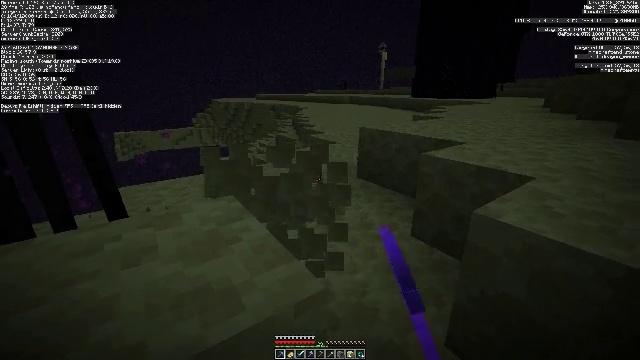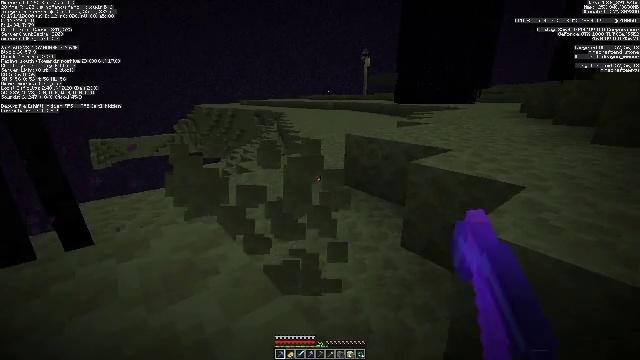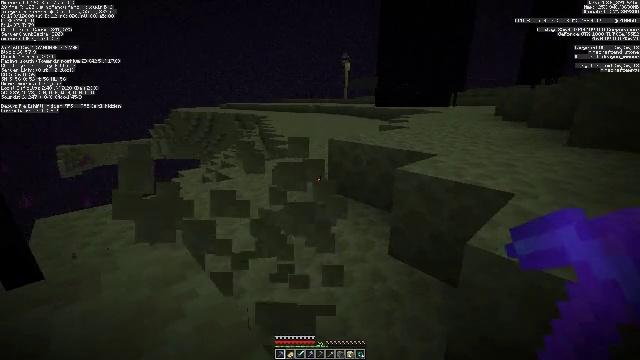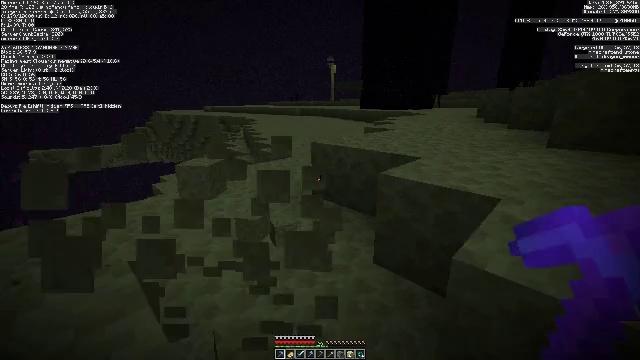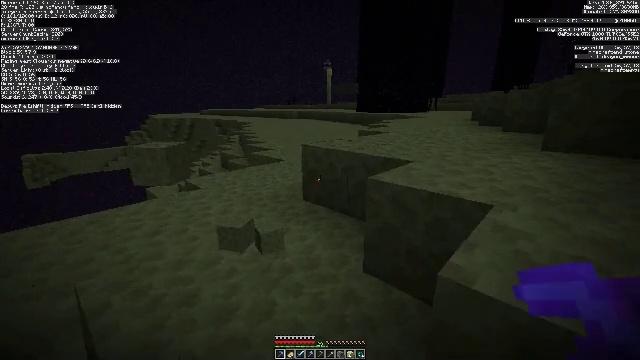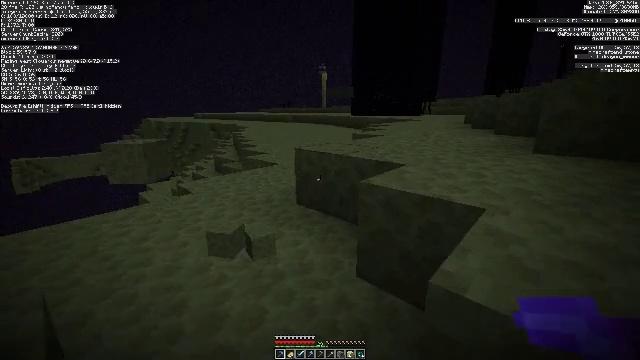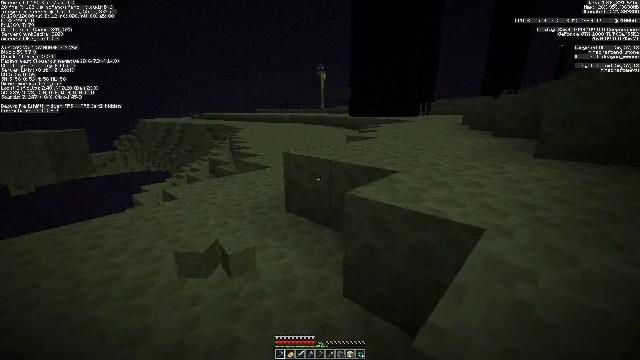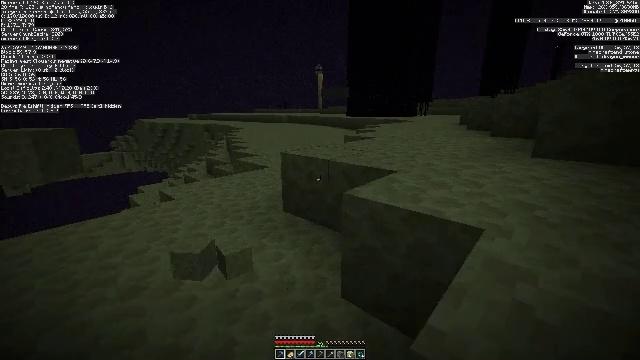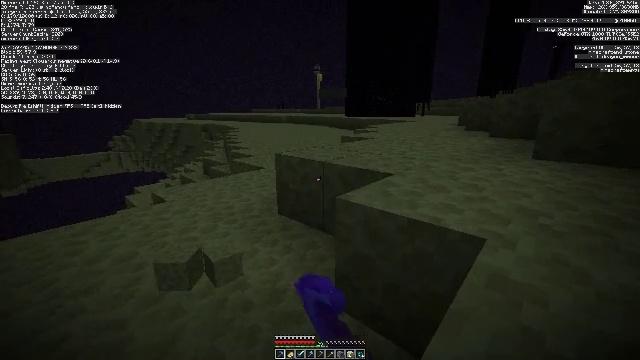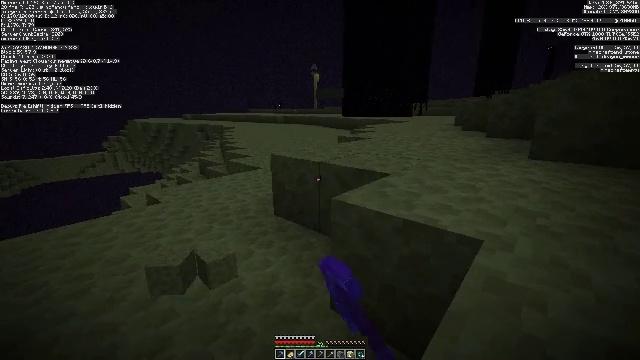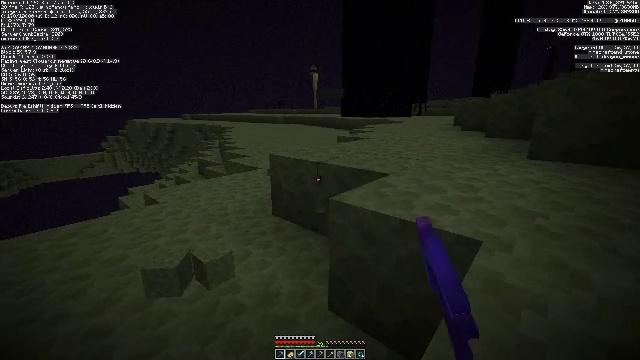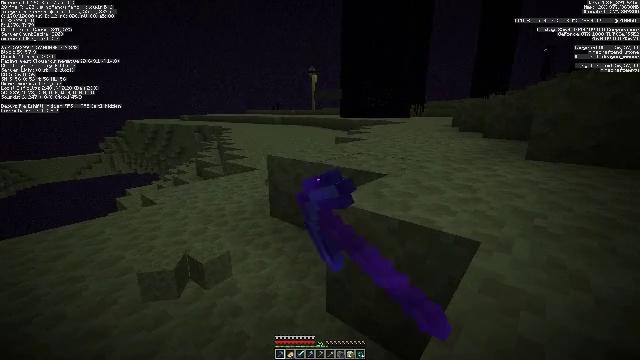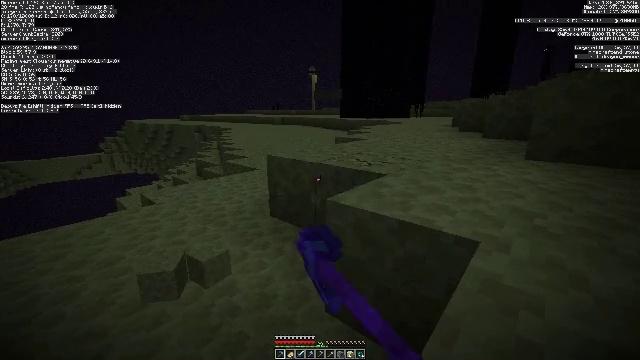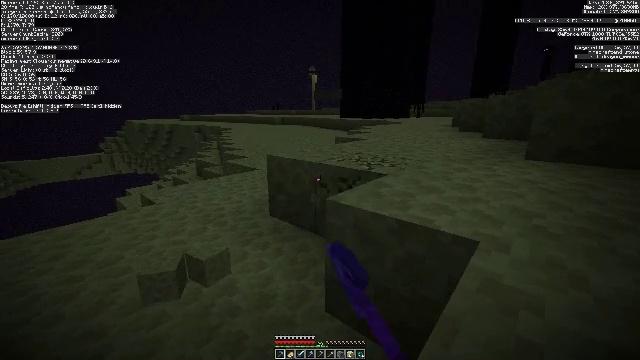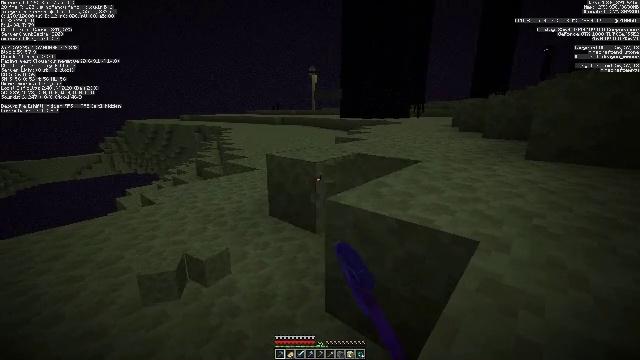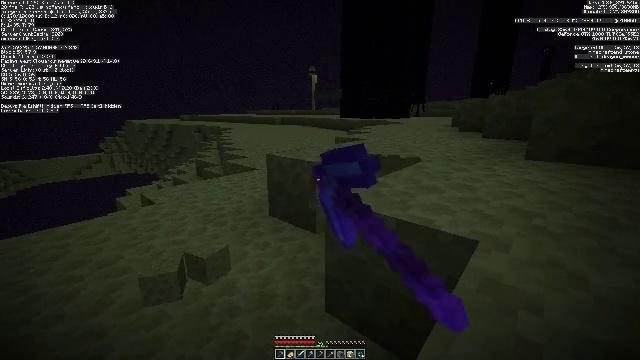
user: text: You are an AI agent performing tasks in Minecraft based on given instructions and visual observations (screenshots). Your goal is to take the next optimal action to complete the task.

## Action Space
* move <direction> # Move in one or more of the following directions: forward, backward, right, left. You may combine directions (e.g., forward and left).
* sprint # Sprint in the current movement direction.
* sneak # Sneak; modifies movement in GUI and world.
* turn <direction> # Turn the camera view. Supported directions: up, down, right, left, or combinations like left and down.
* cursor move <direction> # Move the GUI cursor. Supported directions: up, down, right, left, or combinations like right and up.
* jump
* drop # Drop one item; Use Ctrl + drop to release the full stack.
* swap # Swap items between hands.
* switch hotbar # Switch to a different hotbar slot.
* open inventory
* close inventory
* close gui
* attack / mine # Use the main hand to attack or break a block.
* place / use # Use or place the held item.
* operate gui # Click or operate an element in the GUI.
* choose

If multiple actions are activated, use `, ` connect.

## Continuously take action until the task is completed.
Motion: motion action
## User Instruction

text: Collect end stone for your base.
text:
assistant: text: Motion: move forward, turn right and up
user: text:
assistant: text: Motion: move forward, turn right
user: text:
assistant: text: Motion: move forward, turn right
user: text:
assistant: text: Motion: move forward
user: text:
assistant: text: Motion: move forward, turn right
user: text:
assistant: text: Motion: move forward, attack / mine
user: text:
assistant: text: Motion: attack / mine
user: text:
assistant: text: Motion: attack / mine
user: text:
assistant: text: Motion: attack / mine
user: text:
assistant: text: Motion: attack / mine
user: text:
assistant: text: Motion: attack / mine
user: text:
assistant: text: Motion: attack / mine
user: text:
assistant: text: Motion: attack / mine
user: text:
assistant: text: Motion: attack / mine
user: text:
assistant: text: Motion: attack / mine
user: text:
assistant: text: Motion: attack / mine
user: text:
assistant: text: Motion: attack / mine
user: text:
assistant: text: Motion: attack / mine
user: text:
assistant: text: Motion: attack / mine
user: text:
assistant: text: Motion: turn left, attack / mine
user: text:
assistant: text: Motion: turn left, attack / mine
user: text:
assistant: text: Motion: attack / mine
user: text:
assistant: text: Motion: attack / mine
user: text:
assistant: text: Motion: attack / mine
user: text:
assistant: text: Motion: attack / mine
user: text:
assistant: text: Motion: attack / mine
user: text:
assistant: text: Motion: move forward, attack / mine
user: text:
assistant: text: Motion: attack / mine